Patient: sex M, age 61
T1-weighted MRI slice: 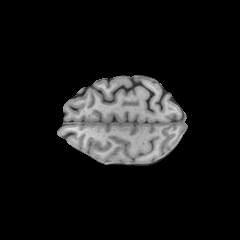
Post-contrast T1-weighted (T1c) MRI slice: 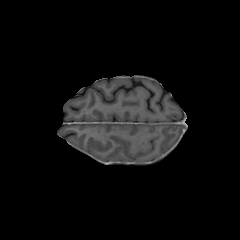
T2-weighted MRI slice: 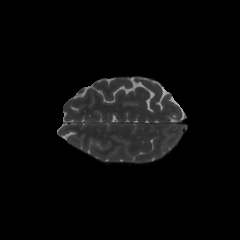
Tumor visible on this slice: no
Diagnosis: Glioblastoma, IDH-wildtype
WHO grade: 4